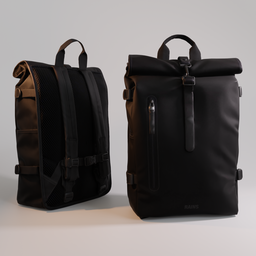
Label: tools